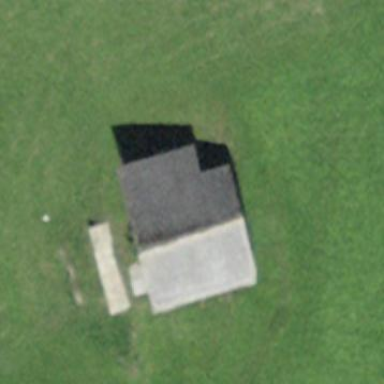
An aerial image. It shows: Farm auxiliary building.